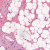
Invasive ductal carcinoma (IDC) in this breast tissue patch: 0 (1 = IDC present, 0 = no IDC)